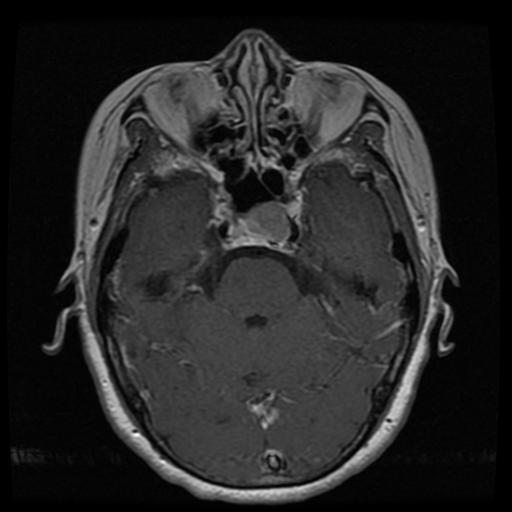
Label: pituitary